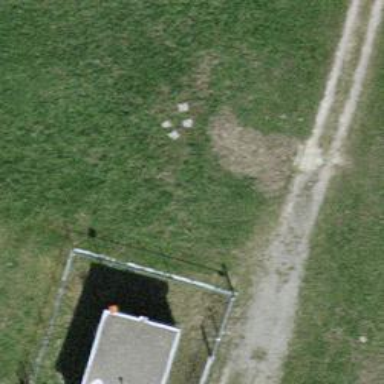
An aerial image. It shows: Pipeline marker.